Question: I understand that there is way to enable Antimalware for Azure VM like below:

But I don't see such option when creating a Cloud Service.
There is a worker role running on Azure Cloud Service. The organization has a security rule of having Antimalware on the machines.
Does a Cloud Service by default contain antimalware?
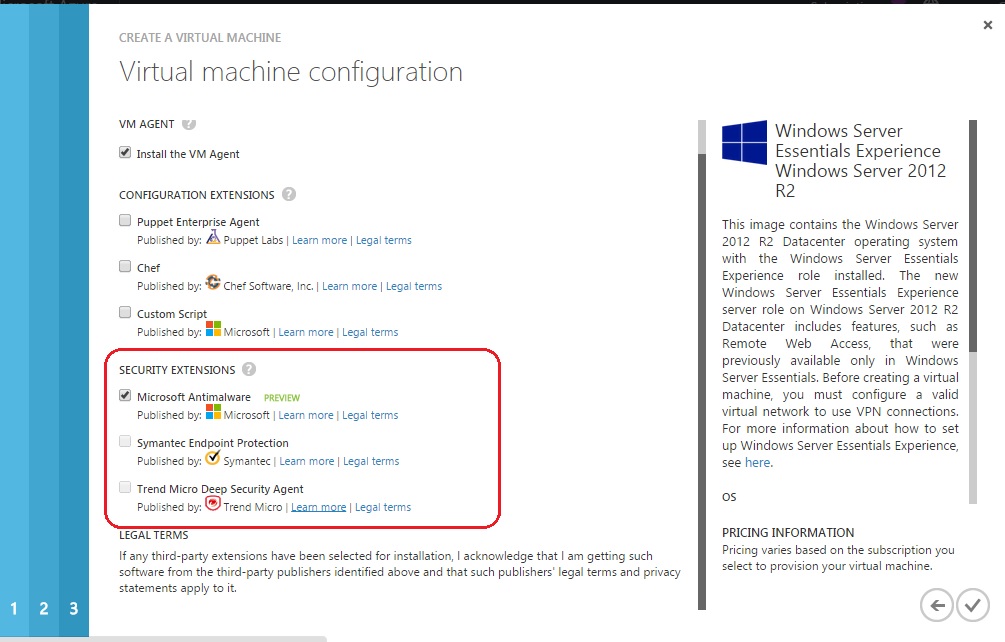
Answer: I Wish Microsoft were better at documenting their stuff. It seems that AntiMalware extension is also avialable for Cloud Services, not only Virtual Machines. But this can only be understood from <URL>.
A valid and working PowerShell Script can be found <URL>:
'''
Add-AzureAccount
# use Select-AzureSubscription in case your account has more than one
Select-AzureSubscription -SubscriptionName 'PUT HERE YOUR SUBSCRIPTION'
[System.Xml.XmlDocument] $XmlConfig = New-Object System.Xml.XmlDocument
# load the Antimalware extension configuration from external XML file
# The content of the XML needs to be:
# <AntimalwareConfig><AntimalwareEnabled>true</AntimalwareEnabled></AntimalwareConfig>
# ref.: http://msdn.microsoft.com/en-US/library/azure/dn771718
$XmlConfig.load('D: mp\AntiMalware.config')
Set-AzureServiceAntimalwareExtension -ServiceName "PUT HERE THE CLOUD SERVICE NAME" -AntimalwareConfiguration $XmlConfig
'''